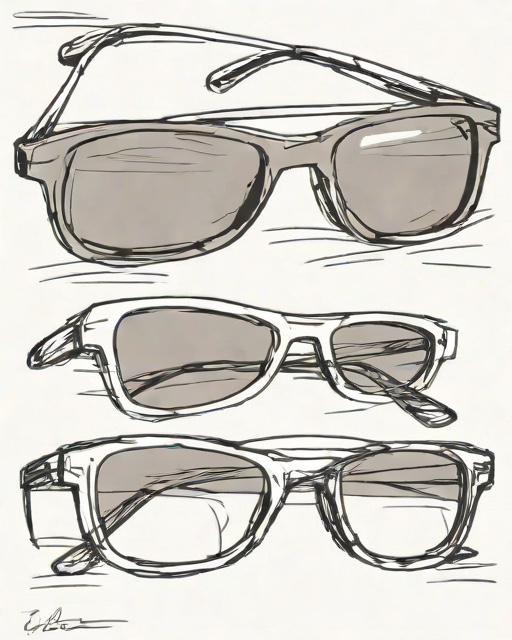
Category: Summer